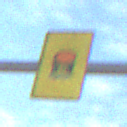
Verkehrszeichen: FahrzeugeMitWassergefaehrdenderLadungOhnePfeilsymbol
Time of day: Midday
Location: Outdoor (Suburban)
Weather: PartlyCloudy
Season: NotSpecified
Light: Natural